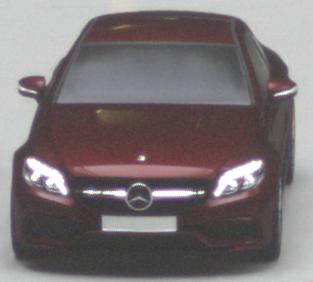
Make: Mercedes-Benz
Model: C 43 AMG
Detailed model: C-Class (205) AMG Limousine
Model produced from: 2016/10
Model produced until: 2018/04
Doors: 4
Color: red
Road condition: dry road
Daytime: midday
Contrast: medium contrast